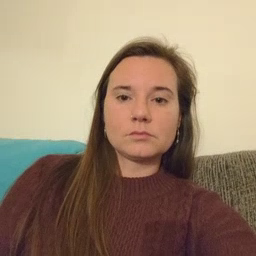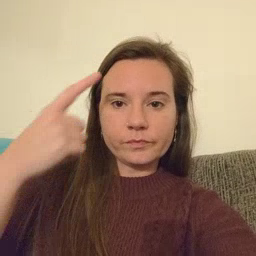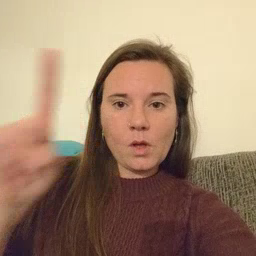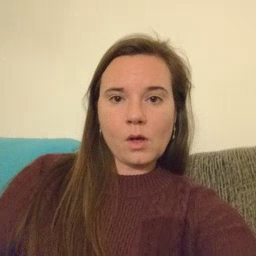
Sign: for